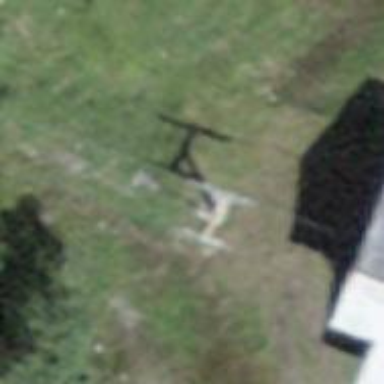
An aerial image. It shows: Pylon for aerialway.